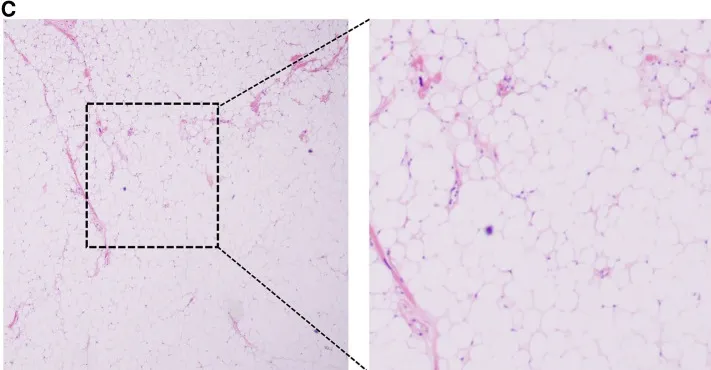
The macroscopical view and HE staining of resected mass. HE staining result of resected mass.
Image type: pathology (h&e)